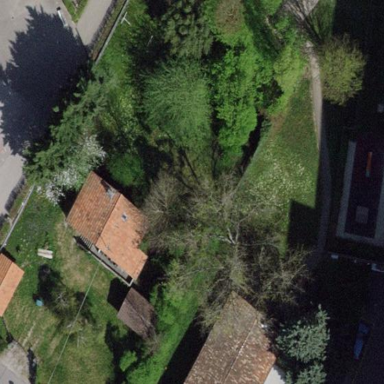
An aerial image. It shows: Garden enclosed by fence.